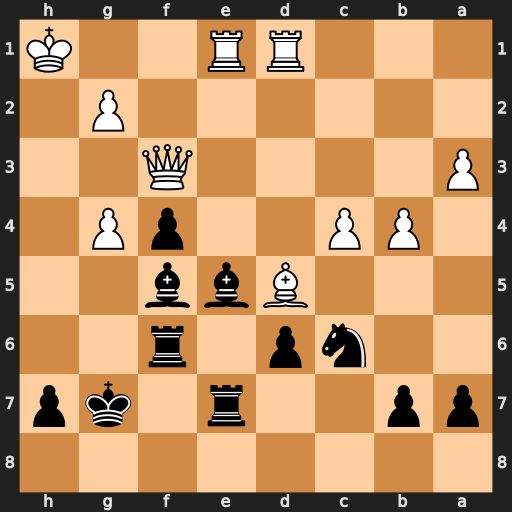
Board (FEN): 8/pp2r1kp/2np1r2/3Bbb2/1PP2pP1/P4Q2/6P1/3RR2K
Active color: b
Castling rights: -
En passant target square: -
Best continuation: Rh6+ Kg1 Bd4+ Rxd4 Rxe1+